Question: '<!DOCTYPE html>' should be present at the top of the page to indicate to browsers that the page should be rendered in standard mode.
Internet Explorer 8+ includes a compatibility view setting which will render pages as they would appear in IE 7. By default, all intranet zoned sites are set to render in compatibility mode, which produces the issue outlined below. To force a page to never render in compatibility mode, this meta tag can be added to the '<head>' section of the page.
'''
<meta http-equiv="X-UA-Compatible" content="IE=9; IE=8; IE=7;" />
'''
In my case I'm using ASP.NET so for convenience I added the above as a custom header to cause all pages in my site to render in standard mode.
First off, I'm working in an environment that uses IE 8 exclusively, so I don't need a solution that's compatible on all browsers - just IE.
I have a page that displays a table with width=100%, and each cell except those in the last column set to a specific width (in this case 200px). When rendered in IE it works as intended. That is, I get 3x columns which are 200px wide, and the 4th column takes up whatever room is left over (subject to user's screen resolution/window size).
However if I add an additional row to the table, and have this bottom row span across all columns, Internet Explorer 8 and 9 completely disregards the specified column widths depending on the width of the text in this bottom row. This behaviour is even more unusual when I incorporate text-align:right into the columns in the first row. When I do this, IE aligns the text according to the width that the columns be, while inserting unusable space between the columns. This is best illustrated with a screenshot.

This shows the table being rendered correctly in Opera 12 but not in IE 8 or 9. Here's the HTML I used to illustrate the problem:
'''
<html>
<head>
<style>
td{
background-color:#AAAAAA;
}
.s1{
text-align:right;
width:200px;
}
</style>
</head>
<body>
<table width="100%">
<tr>
<td class="s1">Col 1 a a a a a a a a a</td>
<td class="s1">Col 2 a a a a a a a a a</td>
<td class="s1">Col 3 a a a a a a a a a</td>
<td>Col 4</td>
</tr>
<tr>
<td class="s1">Col 1 a a a a a a v vv vv v v v</td>
<td class="s1">Col 2 a a a a a a v vv vv v v v</td>
<td class="s1">Col 3 a a a a a a v vv vv v v v</td>
<td>Col 4</td>
</tr>
<tr>
<td colspan="4">This text causes the table columns to expand xxxxxxx xxxxxxx xxxxxxxx xxxxxx aaaaaaa aaaaa aaaaaa aaaaaaaa aaaaa xxxxxxx xxxxxxx xxxxxxxx
xxxxxx aaaaaaa aaaaa aaaaaa aaaaaaaa aaaaa xxxxxxx xxxxxxx xxxxxxxx xxxxxx aaaaaaa aaaaa aaaaaa aaaaaaaa aaaaa xxxxxxx xxxxxxx xxxxxxxx xxxxxx aaaaaaa aaaaa aaaaaa
aaaaaaaa aaaaa</td>
</tr>
</table>
</body>
</html>
'''
So my question is, what do I need to change to get this to render the same in IE as it does in Opera? I want the table to size dynamically while fixing the columns that I specify to a certain width.
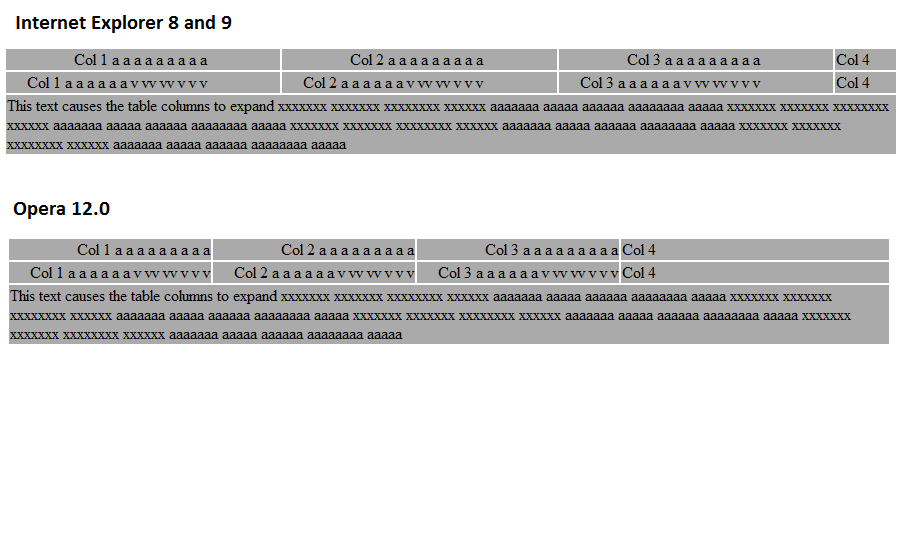
Answer: You didn't specify a doctype wich makes IE go into quirks mode.
So put this at the top of your page:
'''
<!DOCTYPE html>
'''